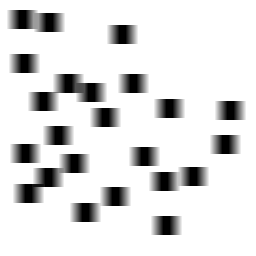
Squares: 23
Triangles: 0
Stars: 0
Total shapes: 23